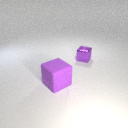
small purple metal cube to the right of large purple rubber cube